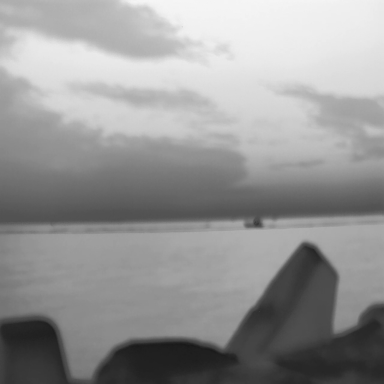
There is a bulk_carrier in the infrared image.